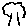
Label: tree